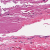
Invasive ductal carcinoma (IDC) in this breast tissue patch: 0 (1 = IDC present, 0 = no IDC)